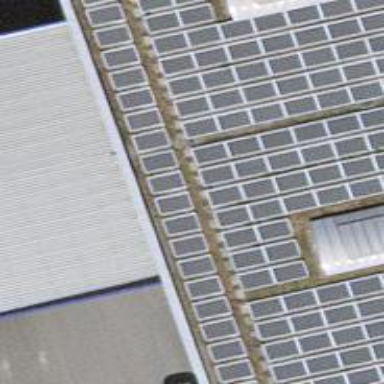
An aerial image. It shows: Solar power generator with photovoltaic panels.